Field crop: maize
Growth stage: 2
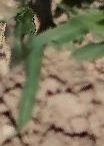
Species: maize